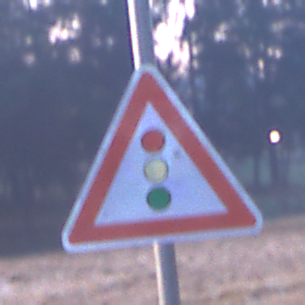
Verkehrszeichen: Lichtzeichenanlage
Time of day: SunriseSunset
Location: Outdoor (Nature)
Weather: Clear
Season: NotSpecified
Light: Natural